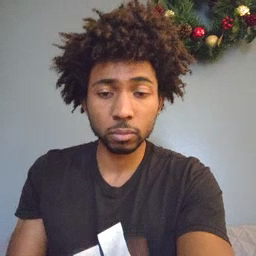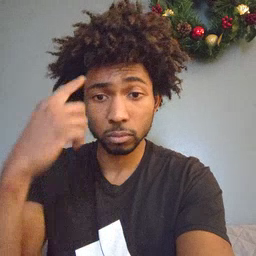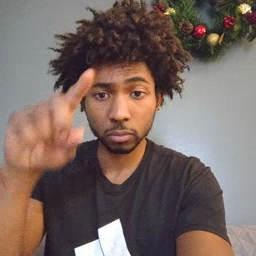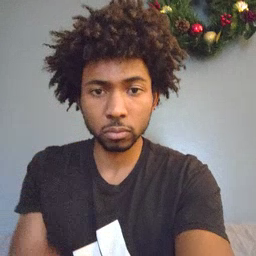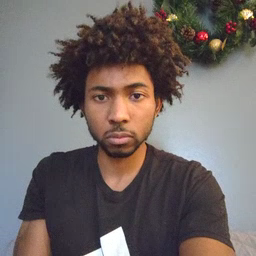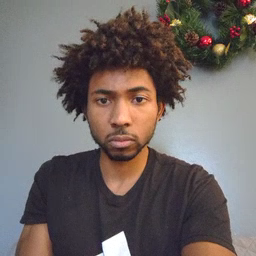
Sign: for